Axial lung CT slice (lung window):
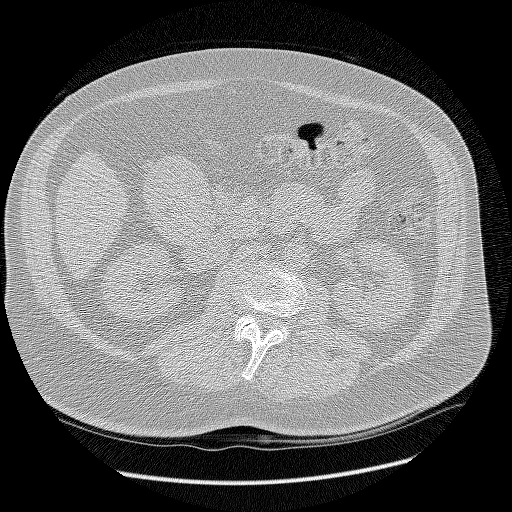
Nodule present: no